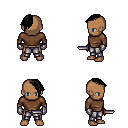
a pixel art fantasy rpg character, male body template, human, dark skin, brown long-sleeve shirt, metal pants, black long mohawk hairstyle, metal gloves, dagger, four views (front, back, left, right), 2x2 character sprite sheet, small pixel art, hard edges, no anti-aliasing